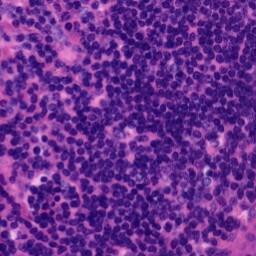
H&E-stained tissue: Tonsil